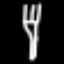
Label: fork